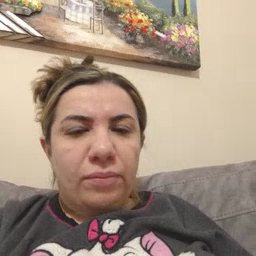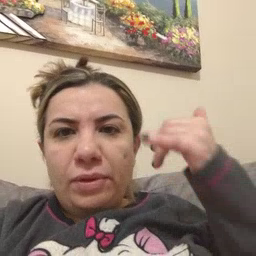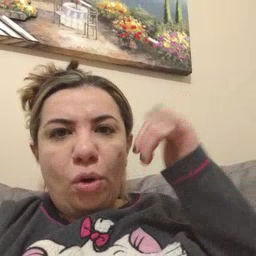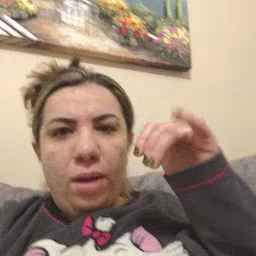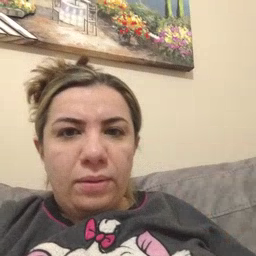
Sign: yellow